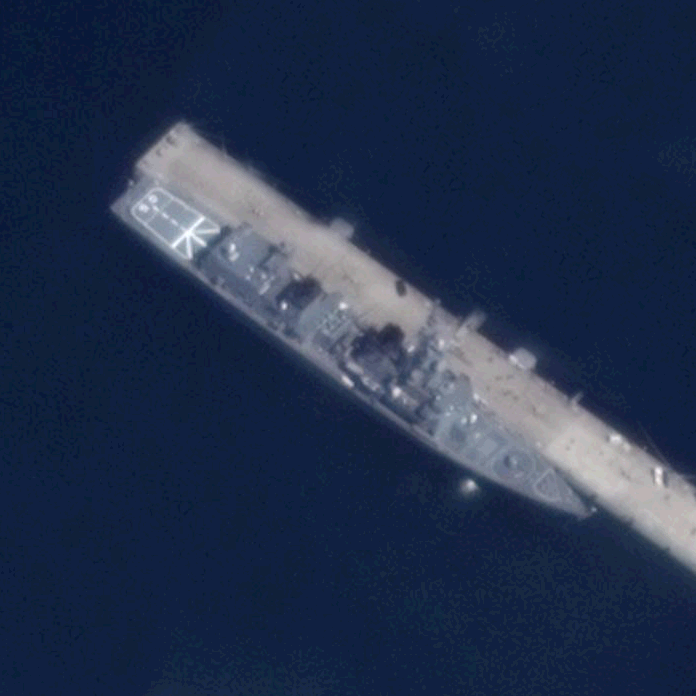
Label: Asagiri-class_destroyer